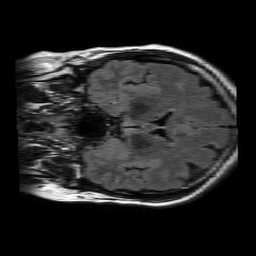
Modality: FLAIR
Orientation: coronal
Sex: female
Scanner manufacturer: philips
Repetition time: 11 s
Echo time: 0.125 s